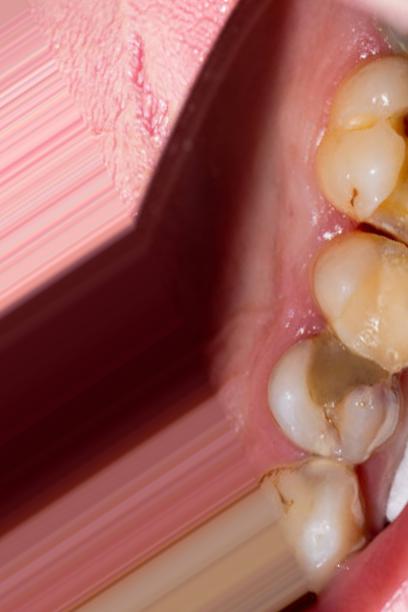
Condition: Caries